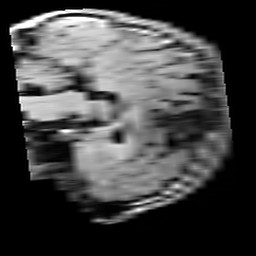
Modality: T1w
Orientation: sagittal
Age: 27
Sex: male
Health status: healthy
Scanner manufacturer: siemens
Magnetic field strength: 3 T
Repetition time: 4.1 s
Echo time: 0.0085 s